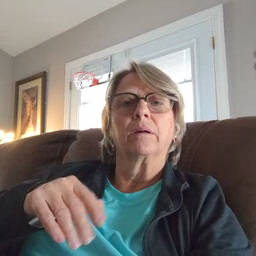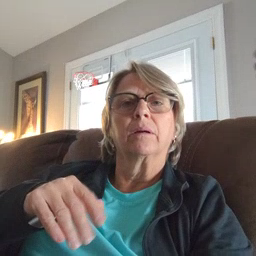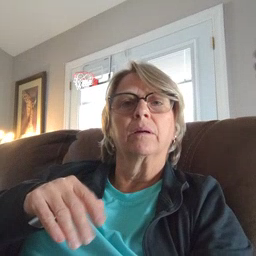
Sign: zebra